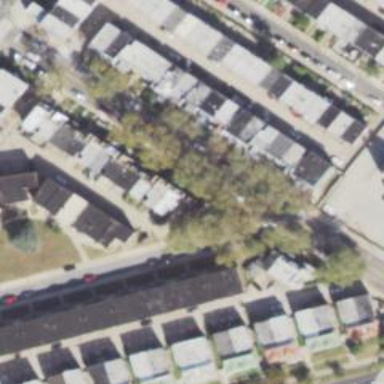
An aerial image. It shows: Alley classified as service road.